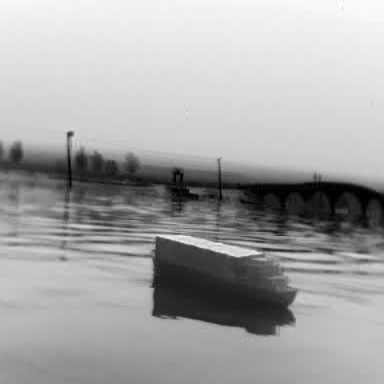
There is a fishing_boat in the infrared image.